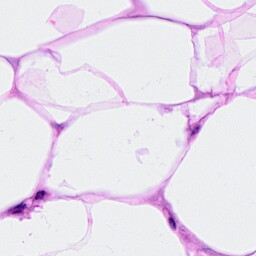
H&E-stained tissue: Breast